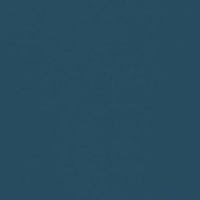
EUNIS habitat code: 14
Species observed at this site:
Milvus migrans